Field crop: maize
Growth stage: 2
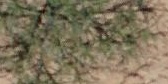
Species: salsola